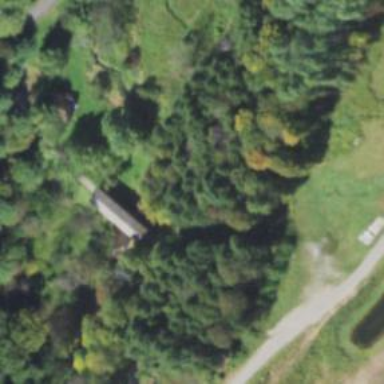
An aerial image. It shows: Covered bridge on residential road.